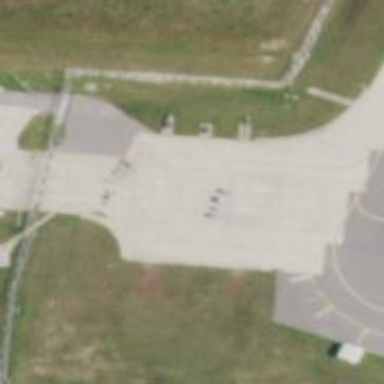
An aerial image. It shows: View of taxiway at the airport.